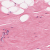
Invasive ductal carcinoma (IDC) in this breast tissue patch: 0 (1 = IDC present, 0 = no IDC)